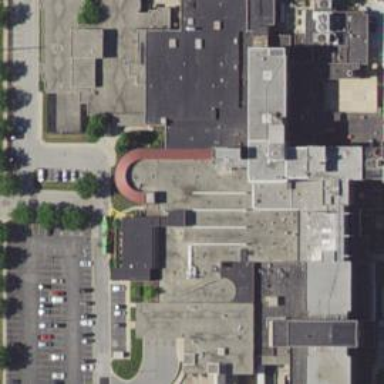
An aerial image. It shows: Hospital building.